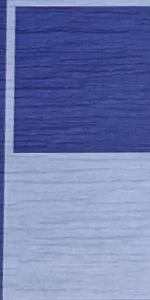
Label: Empty